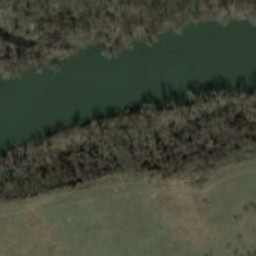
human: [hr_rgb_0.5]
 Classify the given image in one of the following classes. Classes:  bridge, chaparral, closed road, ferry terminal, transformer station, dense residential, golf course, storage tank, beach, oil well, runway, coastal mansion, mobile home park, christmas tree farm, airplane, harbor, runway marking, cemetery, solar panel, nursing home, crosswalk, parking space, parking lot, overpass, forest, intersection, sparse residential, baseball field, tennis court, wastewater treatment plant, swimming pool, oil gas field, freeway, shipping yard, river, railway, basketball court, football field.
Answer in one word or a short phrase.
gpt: river